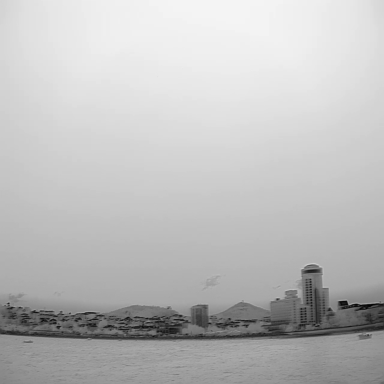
There is a bulk_carrier in the infrared image.